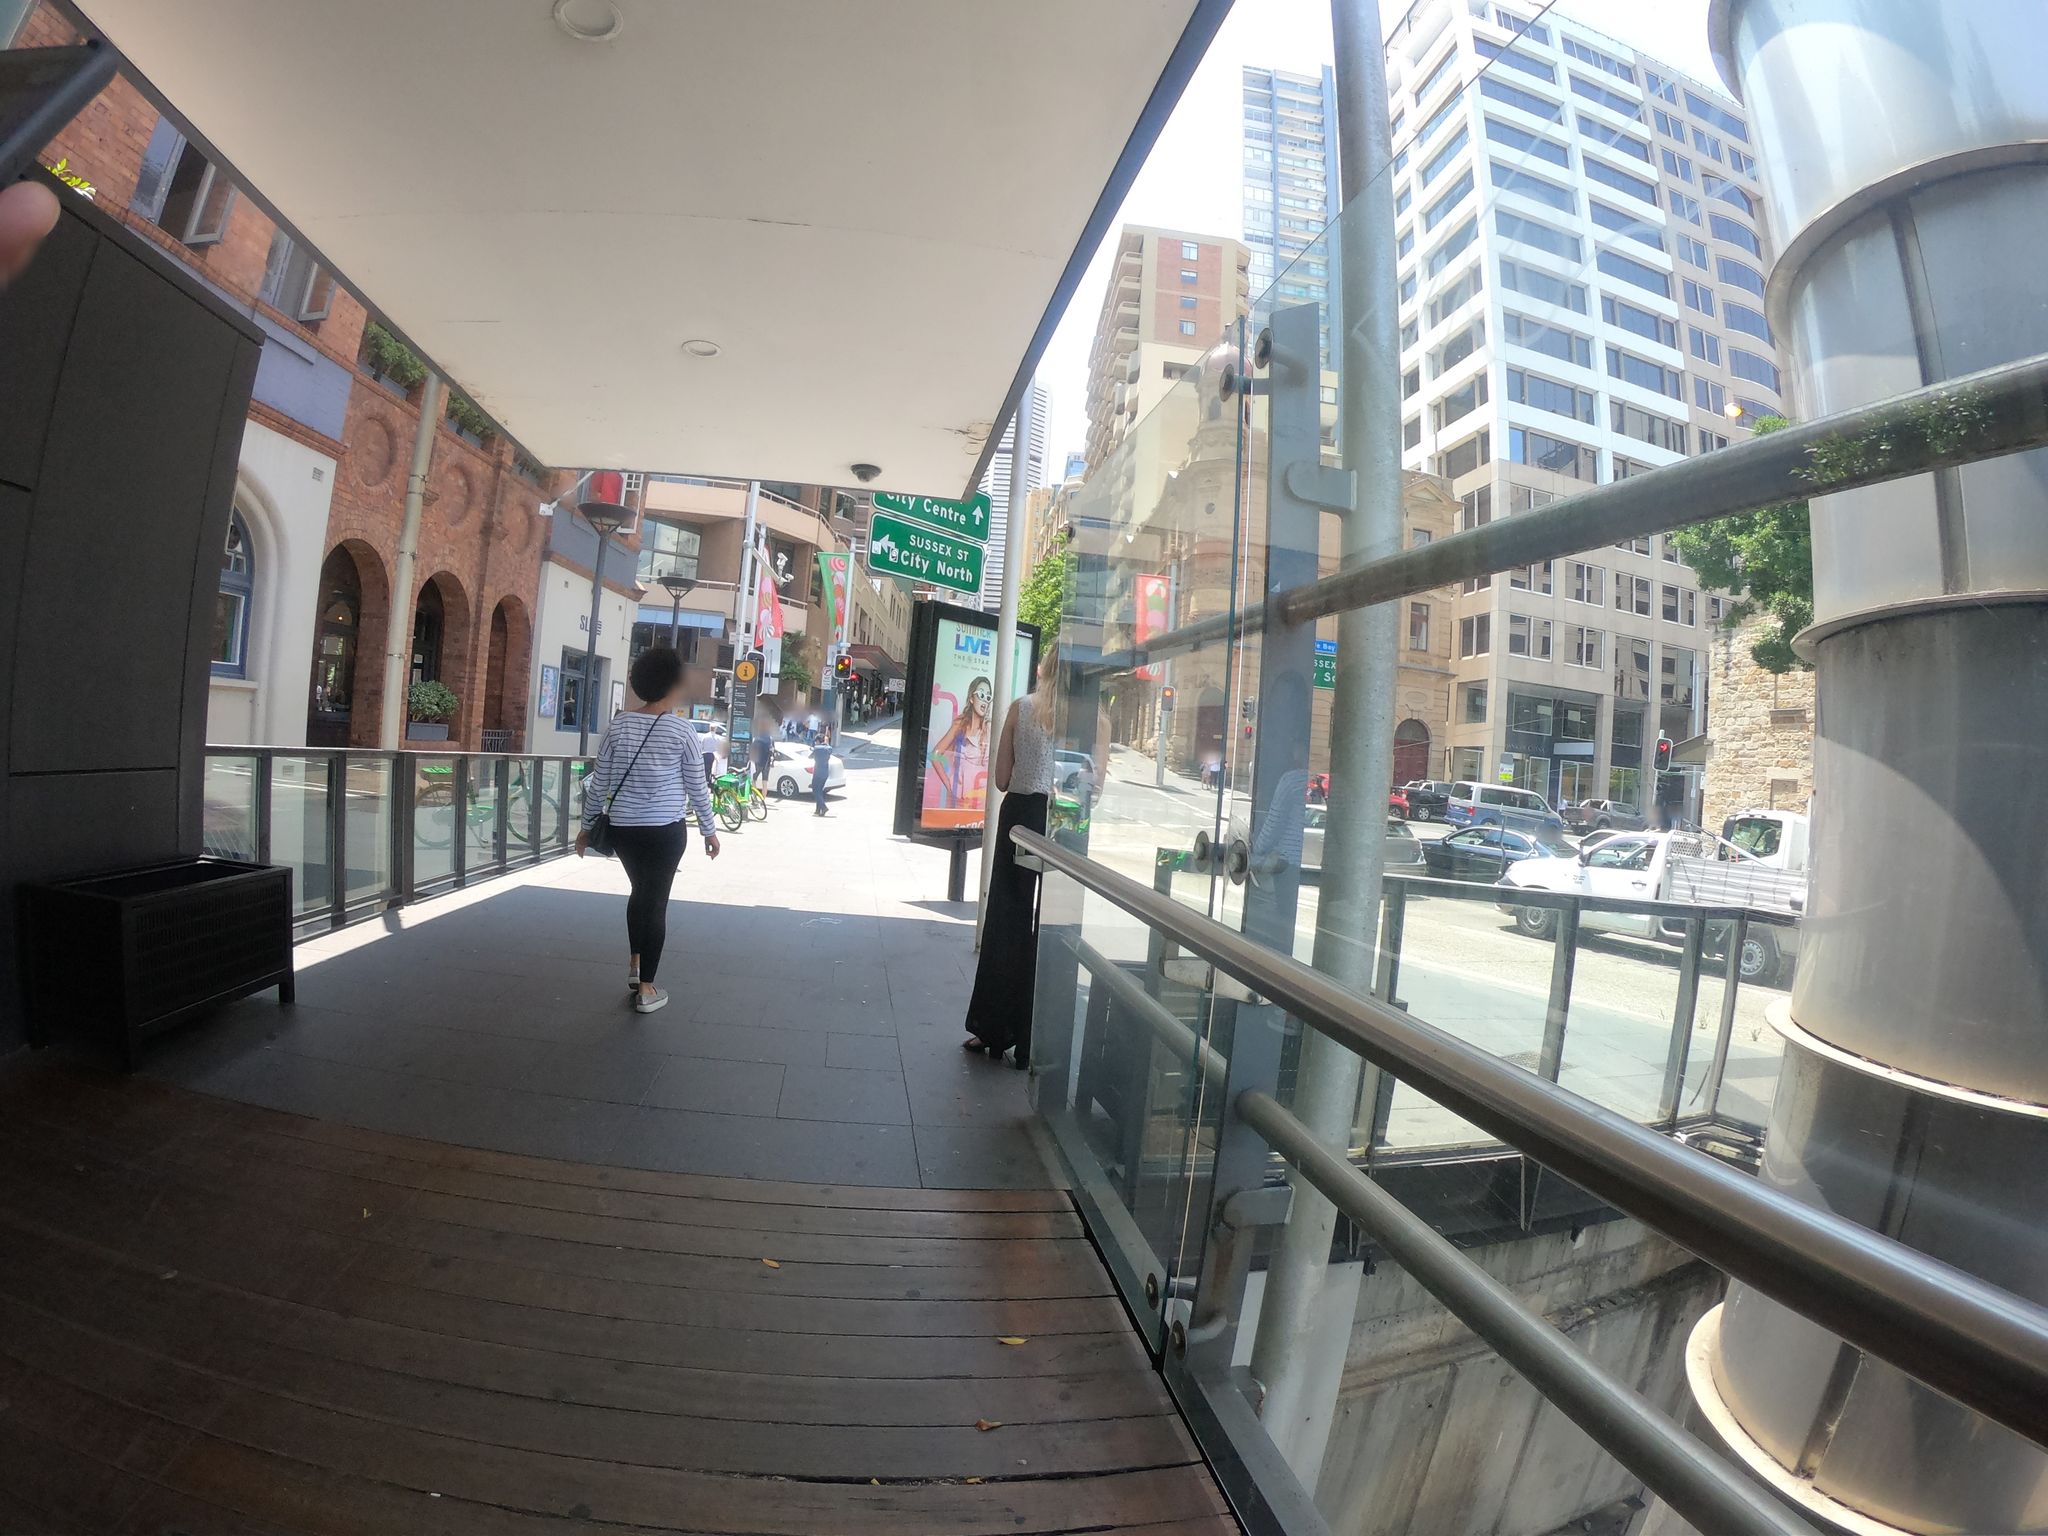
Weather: clear
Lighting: day
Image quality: good
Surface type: walking surface
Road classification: cycleway, pedestrian
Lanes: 2
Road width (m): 2.5
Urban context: urban centre
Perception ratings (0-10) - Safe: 6.3, Lively: 8.94, Beautiful: 3.5, Boring: 2.85, Depressing: 4.67, Wealthy: 5.98